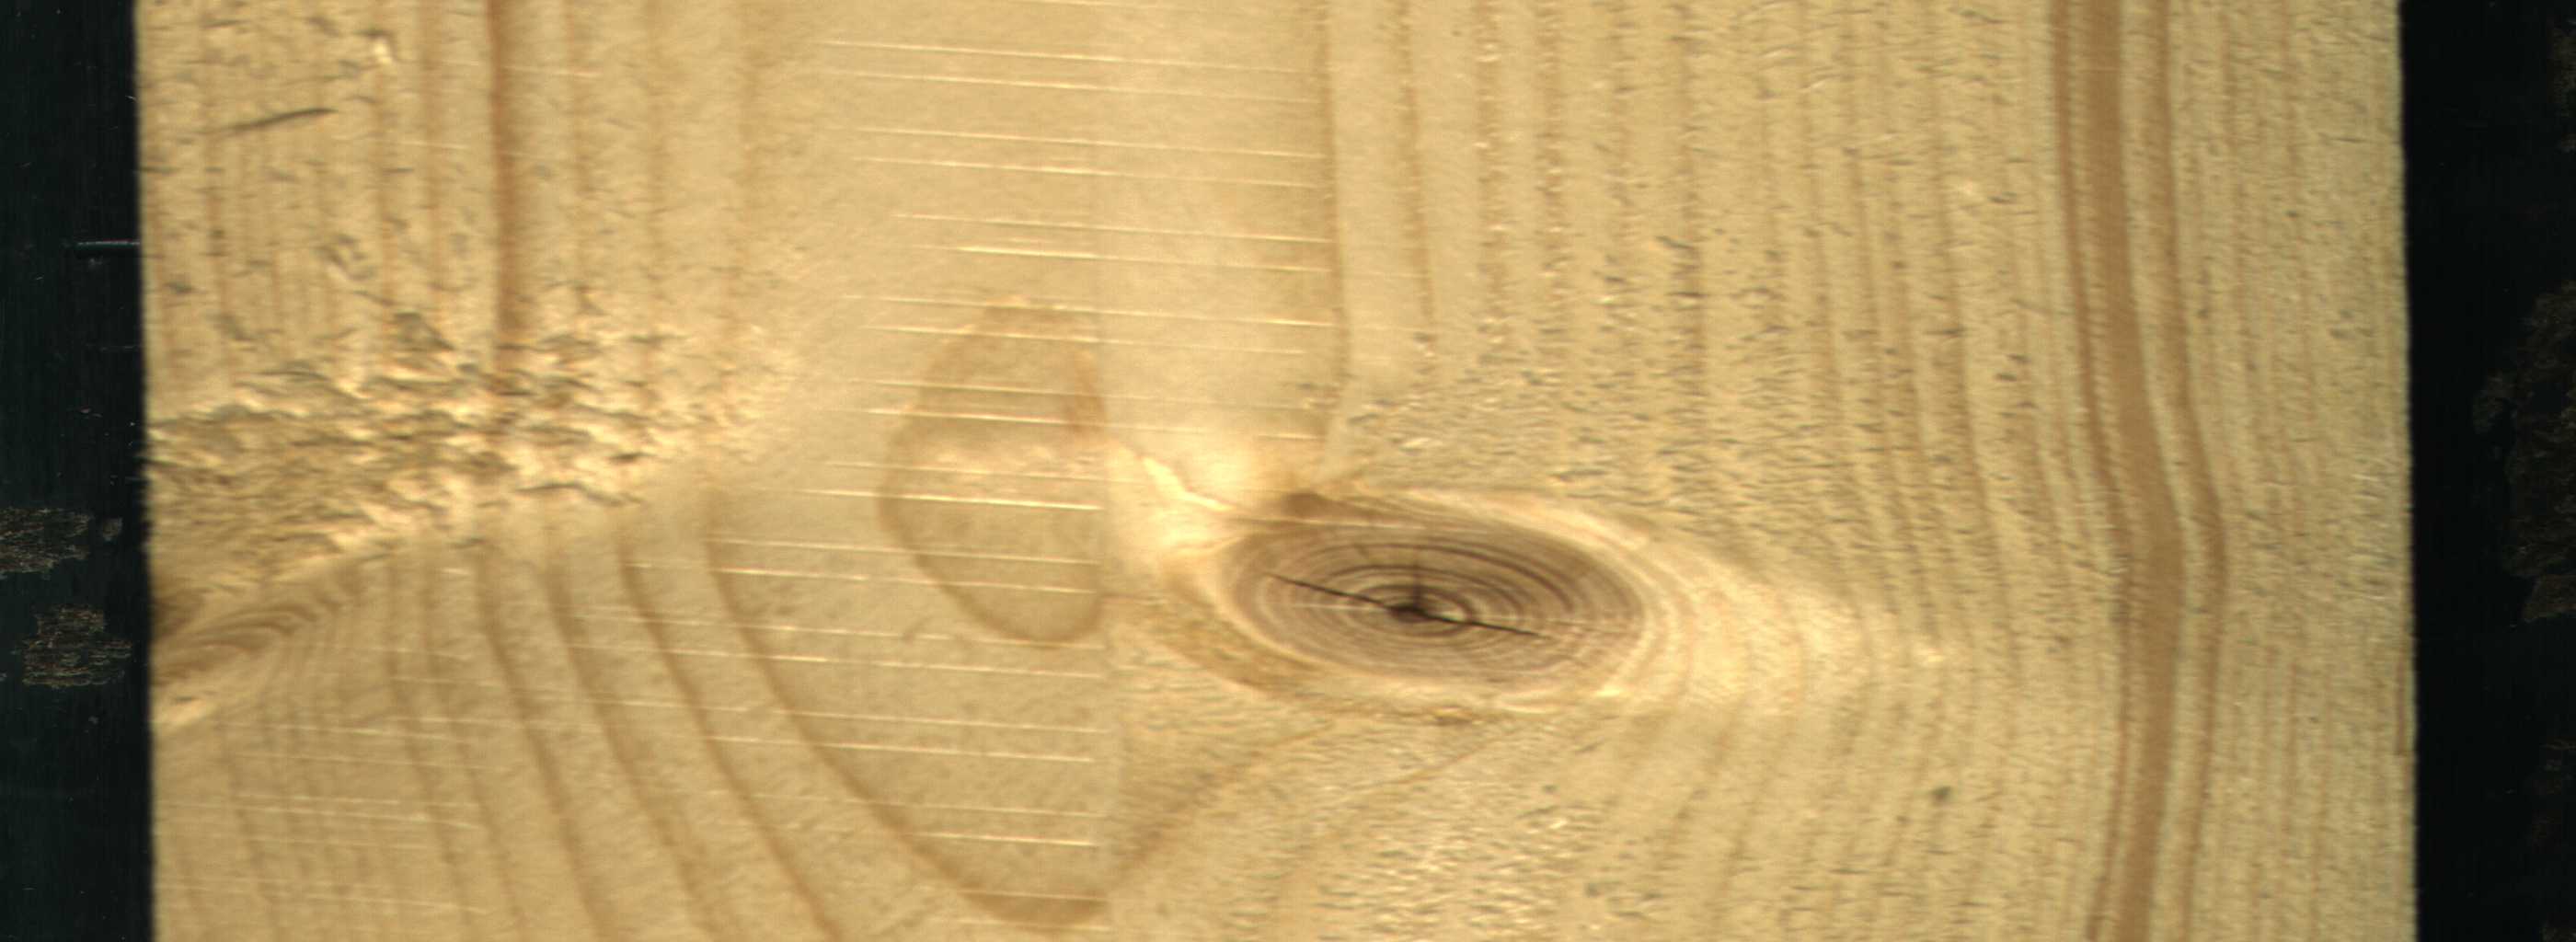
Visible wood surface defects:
knot_with_crack